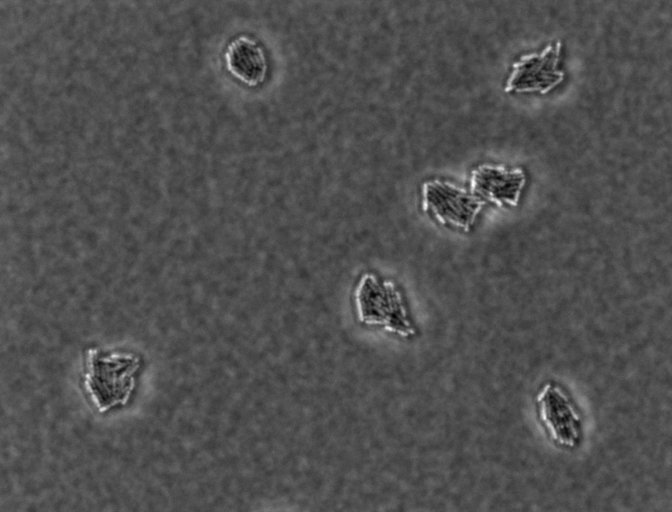
Escherichia coli 1612